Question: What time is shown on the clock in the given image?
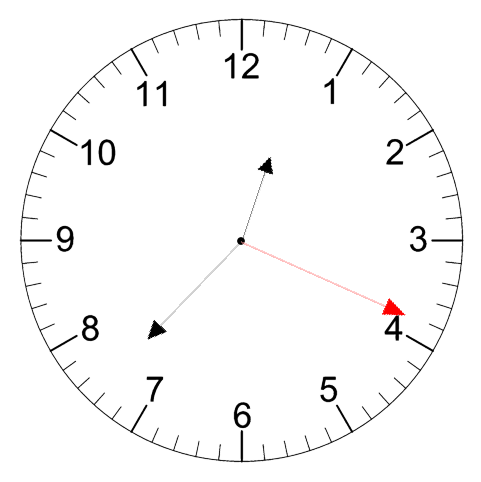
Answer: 12:37:19